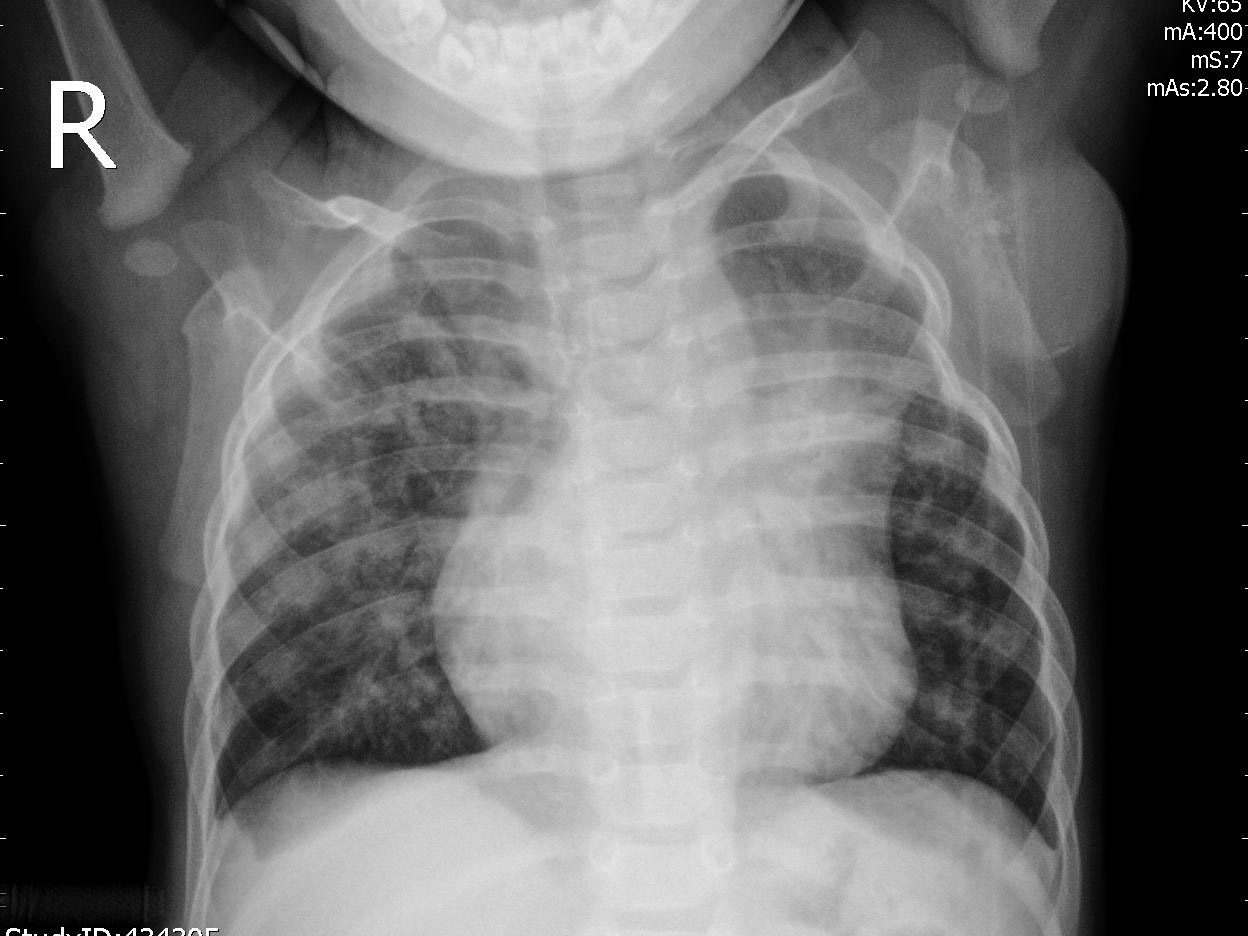
Diagnosis: PNEUMONIA